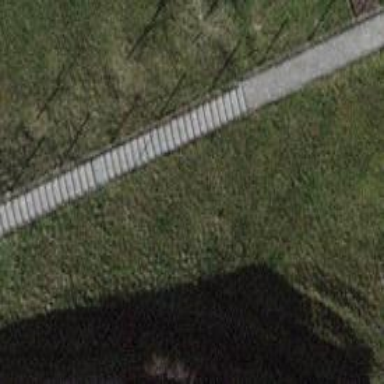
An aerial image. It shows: Steps made of asphalt.